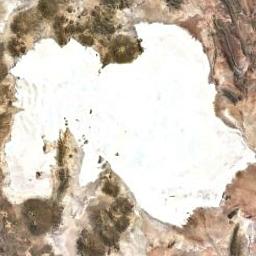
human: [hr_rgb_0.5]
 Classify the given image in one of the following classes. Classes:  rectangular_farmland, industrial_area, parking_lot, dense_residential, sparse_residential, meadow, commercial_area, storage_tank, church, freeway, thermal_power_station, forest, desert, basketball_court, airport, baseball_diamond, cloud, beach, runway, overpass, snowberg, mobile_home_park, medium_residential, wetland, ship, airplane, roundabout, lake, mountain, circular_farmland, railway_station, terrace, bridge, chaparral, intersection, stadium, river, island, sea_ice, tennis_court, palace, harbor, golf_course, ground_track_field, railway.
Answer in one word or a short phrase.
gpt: lake